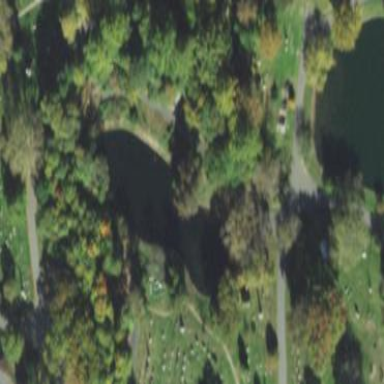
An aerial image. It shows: Peaceful pond surrounded by nature.